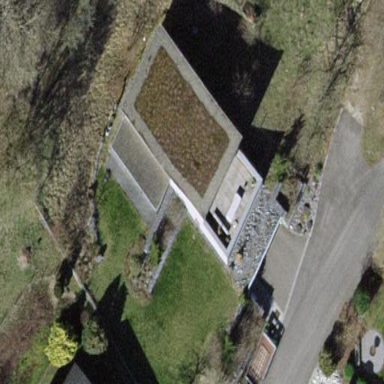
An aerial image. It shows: Building with flat roof and Thistle color.